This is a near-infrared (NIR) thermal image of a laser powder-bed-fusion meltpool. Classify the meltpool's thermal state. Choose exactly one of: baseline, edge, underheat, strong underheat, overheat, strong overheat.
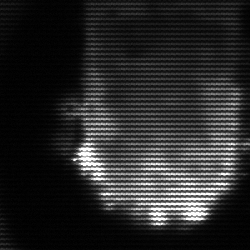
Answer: baseline